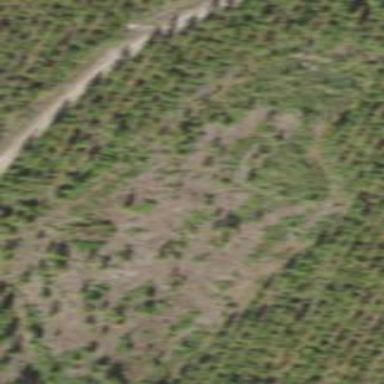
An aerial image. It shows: Forest area dominated by needle-leaved trees.